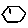
Label: hexagon